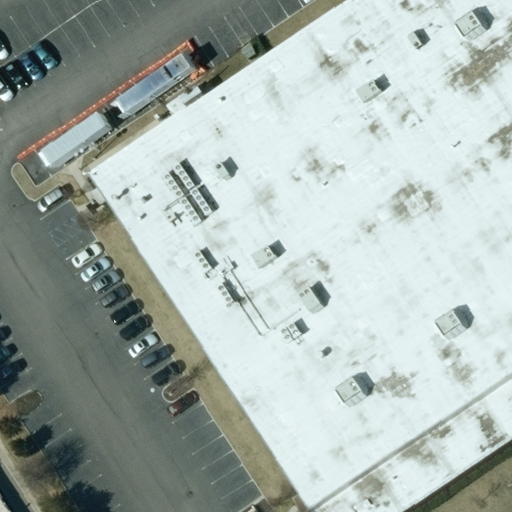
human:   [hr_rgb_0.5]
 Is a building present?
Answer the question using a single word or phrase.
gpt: yes

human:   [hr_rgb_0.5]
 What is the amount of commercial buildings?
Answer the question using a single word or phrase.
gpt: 1

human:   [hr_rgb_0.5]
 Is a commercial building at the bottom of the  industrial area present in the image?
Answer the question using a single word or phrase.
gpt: no

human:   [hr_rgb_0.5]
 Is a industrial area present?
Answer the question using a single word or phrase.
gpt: yes

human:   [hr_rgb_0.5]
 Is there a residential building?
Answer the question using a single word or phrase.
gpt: no

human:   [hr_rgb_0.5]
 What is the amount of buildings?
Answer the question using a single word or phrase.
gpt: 1

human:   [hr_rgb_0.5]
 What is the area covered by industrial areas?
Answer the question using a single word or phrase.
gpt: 10623m2

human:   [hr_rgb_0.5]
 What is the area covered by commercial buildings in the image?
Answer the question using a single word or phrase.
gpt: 6028m2

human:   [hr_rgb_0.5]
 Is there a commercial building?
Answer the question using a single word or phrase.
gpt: yes

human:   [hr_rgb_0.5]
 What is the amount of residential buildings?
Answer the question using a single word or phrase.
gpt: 0

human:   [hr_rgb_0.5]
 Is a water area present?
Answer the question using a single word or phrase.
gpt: no

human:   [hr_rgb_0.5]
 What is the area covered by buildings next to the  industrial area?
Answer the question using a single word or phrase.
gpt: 6028m2

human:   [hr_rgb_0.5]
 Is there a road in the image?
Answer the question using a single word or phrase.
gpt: no

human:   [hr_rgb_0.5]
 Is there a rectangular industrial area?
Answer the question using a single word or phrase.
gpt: yes

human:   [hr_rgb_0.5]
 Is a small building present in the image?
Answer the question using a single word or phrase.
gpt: no

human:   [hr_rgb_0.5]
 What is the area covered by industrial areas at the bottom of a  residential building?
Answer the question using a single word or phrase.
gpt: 0m2

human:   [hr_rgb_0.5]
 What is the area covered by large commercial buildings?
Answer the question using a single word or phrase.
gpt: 6028m2

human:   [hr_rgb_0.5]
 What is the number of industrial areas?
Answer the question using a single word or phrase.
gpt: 1

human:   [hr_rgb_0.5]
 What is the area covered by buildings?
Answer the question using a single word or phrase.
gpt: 6028m2

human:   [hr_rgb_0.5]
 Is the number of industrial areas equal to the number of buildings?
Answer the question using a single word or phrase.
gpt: yes

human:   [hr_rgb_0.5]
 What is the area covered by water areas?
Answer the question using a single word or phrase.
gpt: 0m2

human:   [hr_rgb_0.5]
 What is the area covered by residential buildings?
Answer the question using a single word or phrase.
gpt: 0m2

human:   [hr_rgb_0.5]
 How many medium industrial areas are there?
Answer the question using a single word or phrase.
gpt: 0

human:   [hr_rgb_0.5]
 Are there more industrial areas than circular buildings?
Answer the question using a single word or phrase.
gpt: yes

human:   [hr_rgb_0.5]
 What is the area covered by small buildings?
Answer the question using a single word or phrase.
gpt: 0m2

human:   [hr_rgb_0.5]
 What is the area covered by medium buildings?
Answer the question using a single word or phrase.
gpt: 0m2

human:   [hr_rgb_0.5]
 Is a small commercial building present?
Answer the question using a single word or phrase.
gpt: no

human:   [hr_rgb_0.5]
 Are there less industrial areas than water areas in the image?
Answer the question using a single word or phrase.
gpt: no

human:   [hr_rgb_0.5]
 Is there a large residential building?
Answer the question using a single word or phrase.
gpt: no

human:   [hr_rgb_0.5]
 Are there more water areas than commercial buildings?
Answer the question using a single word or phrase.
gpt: no

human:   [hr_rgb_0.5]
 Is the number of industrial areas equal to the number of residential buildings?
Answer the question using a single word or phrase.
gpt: no

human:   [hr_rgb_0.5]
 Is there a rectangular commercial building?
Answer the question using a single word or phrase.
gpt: yes

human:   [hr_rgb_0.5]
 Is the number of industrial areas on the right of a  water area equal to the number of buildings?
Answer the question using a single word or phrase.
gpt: no

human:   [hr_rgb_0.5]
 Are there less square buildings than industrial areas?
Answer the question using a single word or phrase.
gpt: yes

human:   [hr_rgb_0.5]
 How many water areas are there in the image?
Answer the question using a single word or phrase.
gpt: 0

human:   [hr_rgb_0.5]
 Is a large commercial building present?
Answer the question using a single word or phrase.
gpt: yes

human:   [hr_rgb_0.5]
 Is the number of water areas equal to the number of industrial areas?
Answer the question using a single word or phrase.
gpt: no

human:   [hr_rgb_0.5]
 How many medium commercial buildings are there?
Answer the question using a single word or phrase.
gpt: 0

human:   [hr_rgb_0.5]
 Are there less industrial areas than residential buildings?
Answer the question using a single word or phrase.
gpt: no

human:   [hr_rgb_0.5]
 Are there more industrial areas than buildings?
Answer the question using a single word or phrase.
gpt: no

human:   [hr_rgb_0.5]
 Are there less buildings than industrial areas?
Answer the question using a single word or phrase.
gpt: no

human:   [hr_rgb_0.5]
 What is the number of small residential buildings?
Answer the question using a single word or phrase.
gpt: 0

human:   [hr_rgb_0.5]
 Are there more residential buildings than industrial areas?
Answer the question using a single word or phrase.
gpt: no

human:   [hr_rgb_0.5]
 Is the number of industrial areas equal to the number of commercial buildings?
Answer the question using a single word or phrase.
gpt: yes

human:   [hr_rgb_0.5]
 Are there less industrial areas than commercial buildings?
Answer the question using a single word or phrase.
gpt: no

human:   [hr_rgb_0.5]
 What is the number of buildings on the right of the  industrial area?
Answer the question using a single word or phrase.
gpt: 0

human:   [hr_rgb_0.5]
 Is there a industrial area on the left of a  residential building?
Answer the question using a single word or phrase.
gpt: no

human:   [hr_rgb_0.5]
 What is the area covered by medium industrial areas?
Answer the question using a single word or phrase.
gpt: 0m2

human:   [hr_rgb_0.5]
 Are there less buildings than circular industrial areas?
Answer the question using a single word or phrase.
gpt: no

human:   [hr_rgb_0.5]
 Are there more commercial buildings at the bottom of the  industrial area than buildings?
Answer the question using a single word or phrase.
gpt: no

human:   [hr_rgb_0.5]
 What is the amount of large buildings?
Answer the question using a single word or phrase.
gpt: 1

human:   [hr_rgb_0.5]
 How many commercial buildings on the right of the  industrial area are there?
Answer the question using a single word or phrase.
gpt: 0

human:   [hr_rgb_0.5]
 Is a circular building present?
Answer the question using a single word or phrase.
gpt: no

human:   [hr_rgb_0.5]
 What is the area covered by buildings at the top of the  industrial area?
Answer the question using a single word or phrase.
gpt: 0m2

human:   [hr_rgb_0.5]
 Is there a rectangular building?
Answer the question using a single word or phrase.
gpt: yes

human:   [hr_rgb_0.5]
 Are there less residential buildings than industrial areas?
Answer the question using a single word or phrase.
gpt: yes

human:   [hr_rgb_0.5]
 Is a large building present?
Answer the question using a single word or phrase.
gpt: yes

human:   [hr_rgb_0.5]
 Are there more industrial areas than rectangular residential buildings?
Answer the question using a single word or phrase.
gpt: yes

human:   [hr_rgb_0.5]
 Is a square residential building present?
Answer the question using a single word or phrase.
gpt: no

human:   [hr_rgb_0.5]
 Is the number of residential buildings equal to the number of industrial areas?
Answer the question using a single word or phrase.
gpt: no

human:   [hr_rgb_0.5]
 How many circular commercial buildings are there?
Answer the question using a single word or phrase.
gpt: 0

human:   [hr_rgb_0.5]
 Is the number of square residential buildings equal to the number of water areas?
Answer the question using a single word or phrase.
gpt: yes

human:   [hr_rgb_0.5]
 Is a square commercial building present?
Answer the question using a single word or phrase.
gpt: no

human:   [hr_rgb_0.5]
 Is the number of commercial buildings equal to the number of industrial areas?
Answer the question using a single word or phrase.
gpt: yes